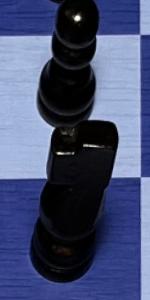
Label: Knight_Black